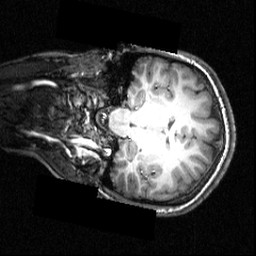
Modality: T1w
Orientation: coronal
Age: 18
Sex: female
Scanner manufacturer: siemens
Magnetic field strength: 3.951 T
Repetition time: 1.5 s
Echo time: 0.00335 s